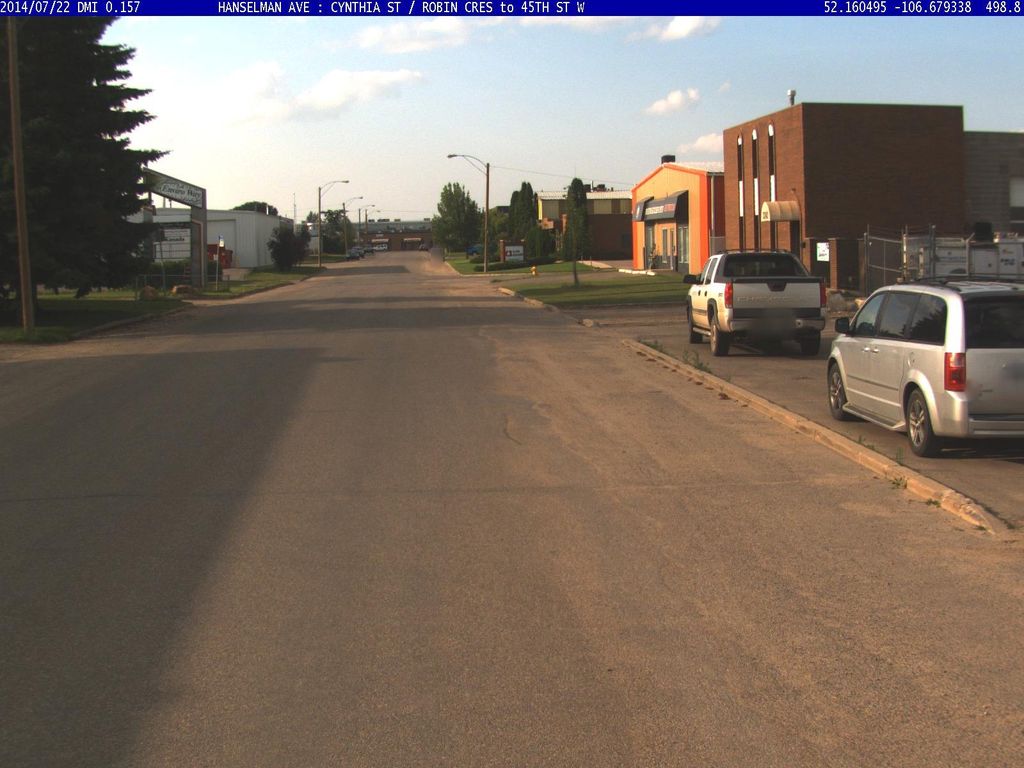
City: saskatoon